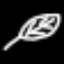
Label: leaf